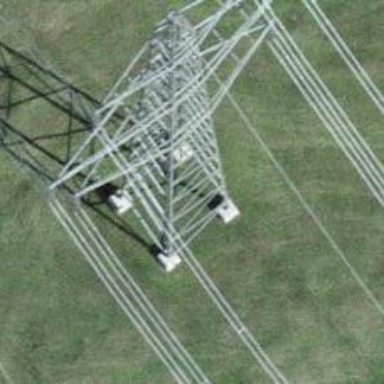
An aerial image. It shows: Towering power structure.